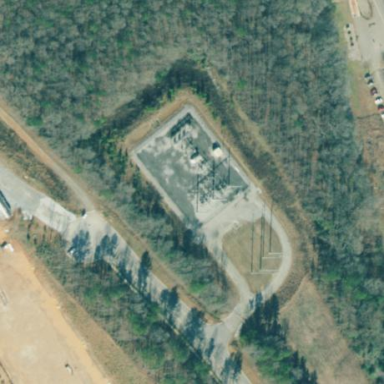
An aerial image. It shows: Distribution level power substation surrounded by fence.